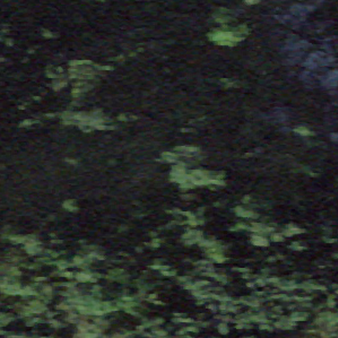
Label: other